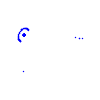
Particle: kaon